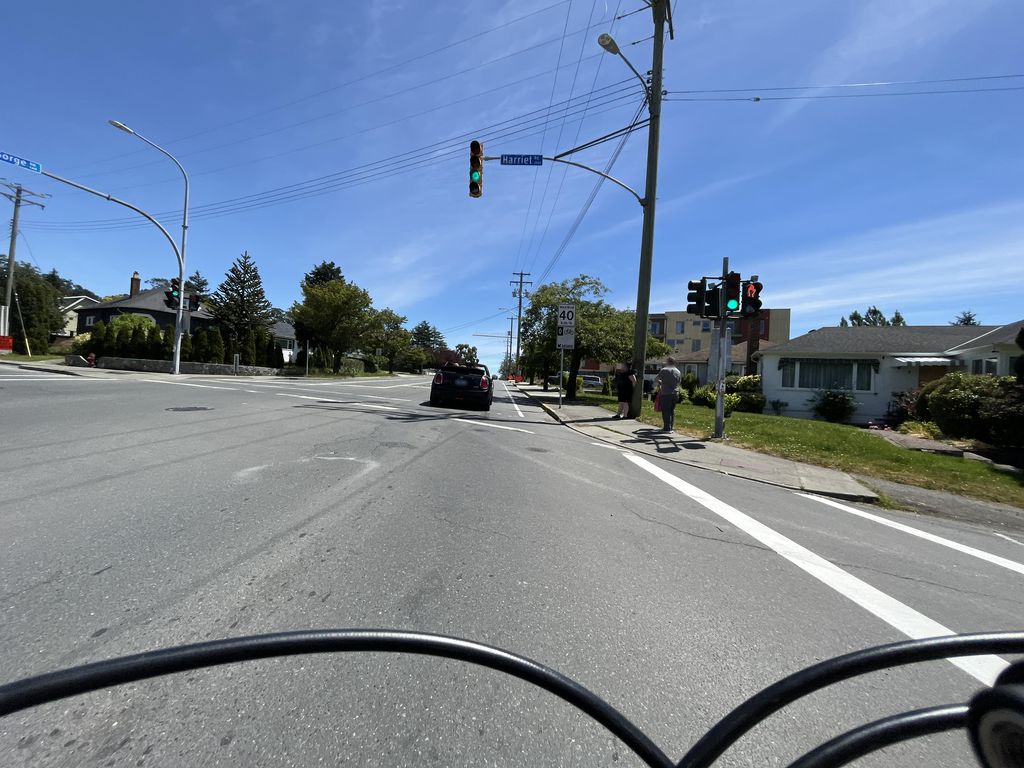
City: victoria